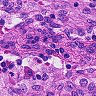
Metastatic tissue present: no